Field crop: maize
Growth stage: 1
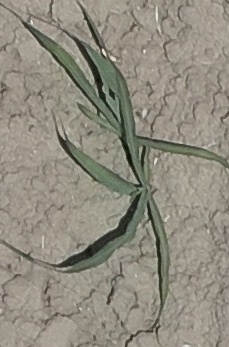
Species: sorghum